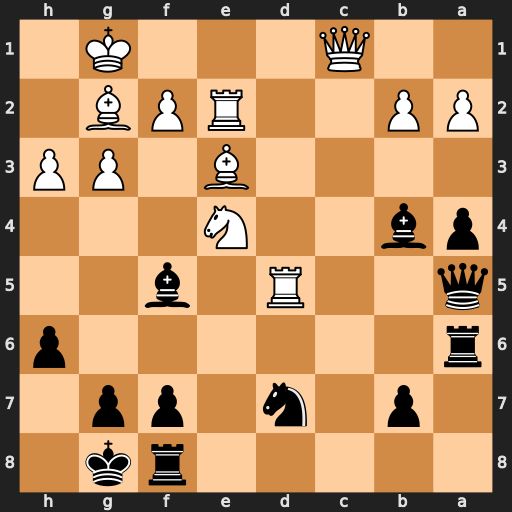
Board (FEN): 5rk1/1p1n1pp1/r6p/q2R1b2/pb2N3/4B1PP/PP2RPB1/2Q3K1
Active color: b
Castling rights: -
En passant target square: -
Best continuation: Qxd5 Nf6+ Nxf6